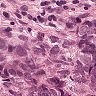
Metastatic tissue present: yes